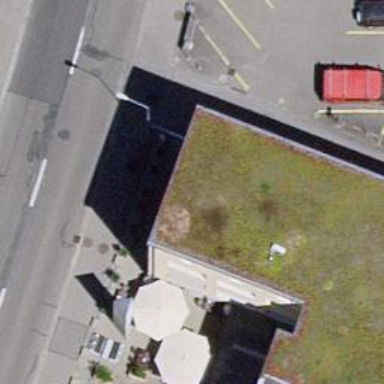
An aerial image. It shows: Restaurant.